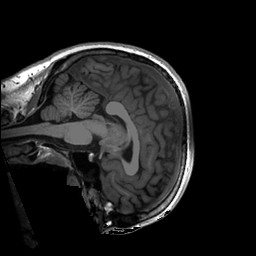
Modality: T1w
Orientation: sagittal
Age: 29
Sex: male